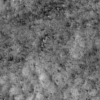
Label: not_dusty